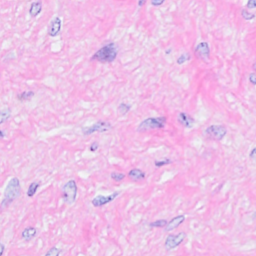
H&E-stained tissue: Breast